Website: apple-inc
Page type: customer-info-address
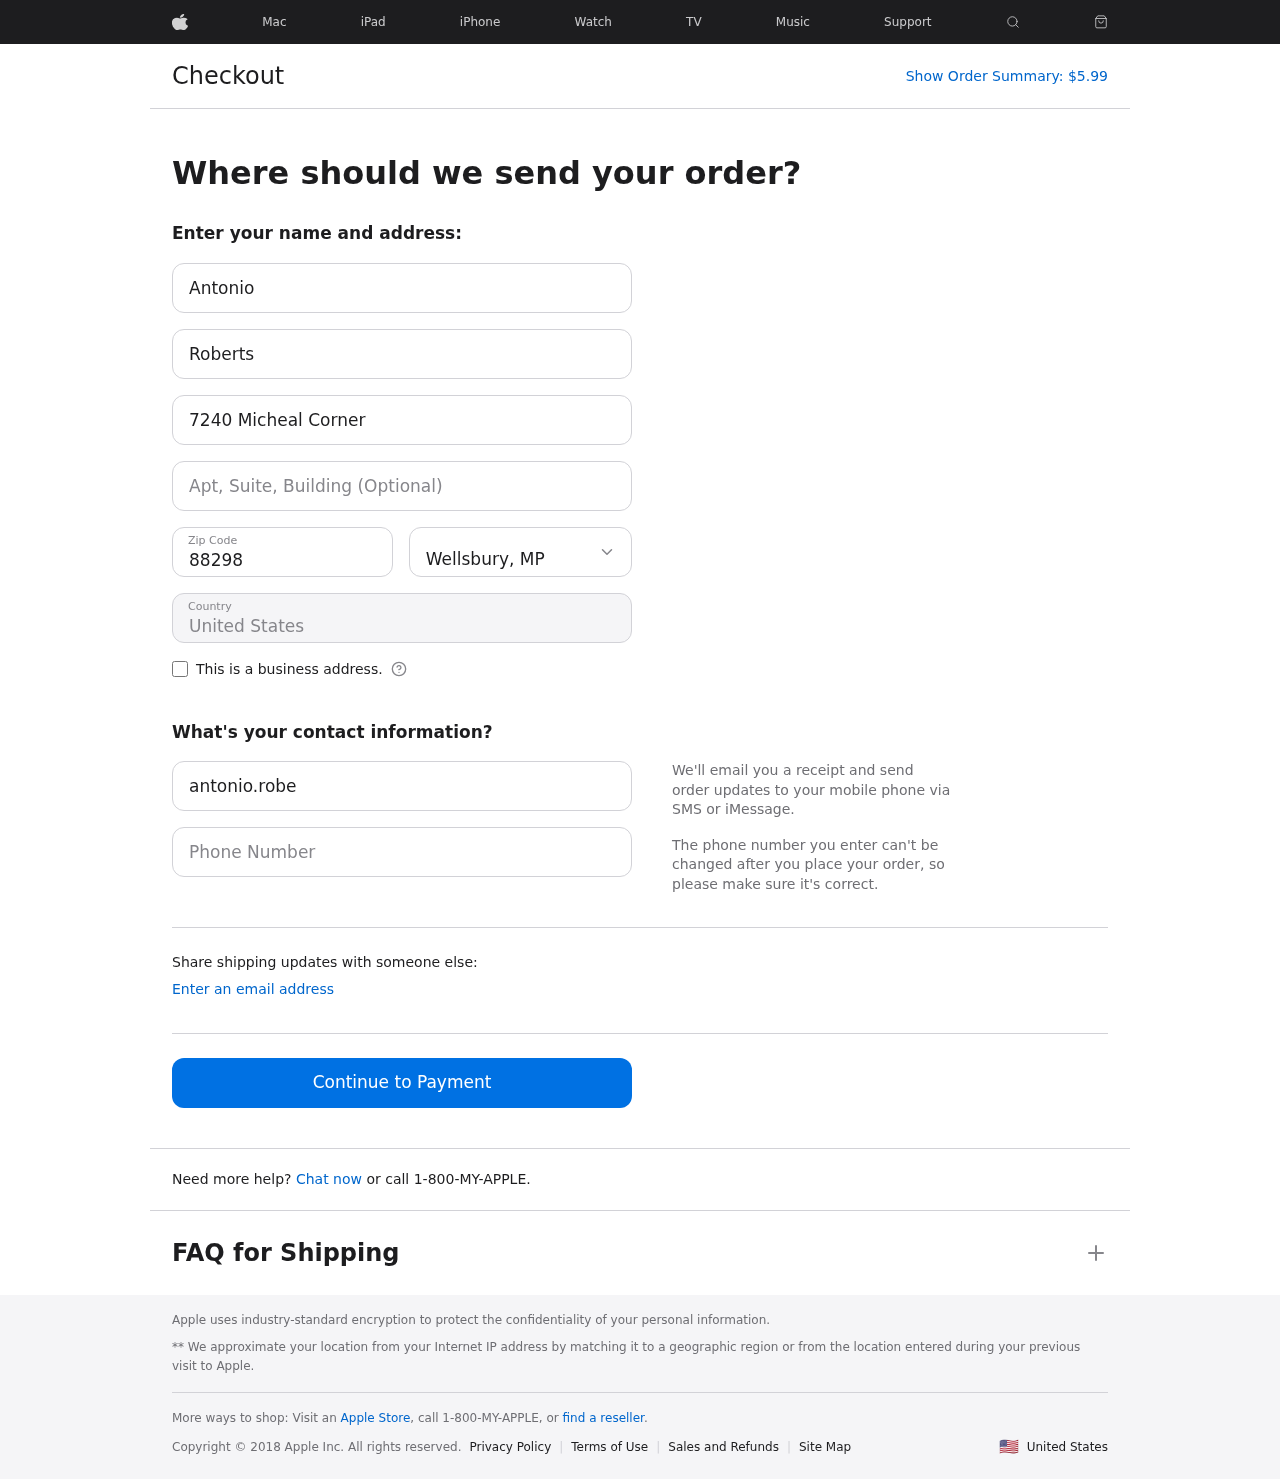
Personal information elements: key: PII_CITY_STATE
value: Wellsbury, MP
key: PII_COUNTRY
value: United States
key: PII_EMAIL
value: antonio.roberts@hotmail.com
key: PII_FIRSTNAME
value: Antonio
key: PII_LASTNAME
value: Roberts
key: PII_PHONE
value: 5394306680
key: PII_POSTCODE
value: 88298
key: PII_STREET
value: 7240 Micheal Corner
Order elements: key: ORDER_TOTAL
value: $5.99